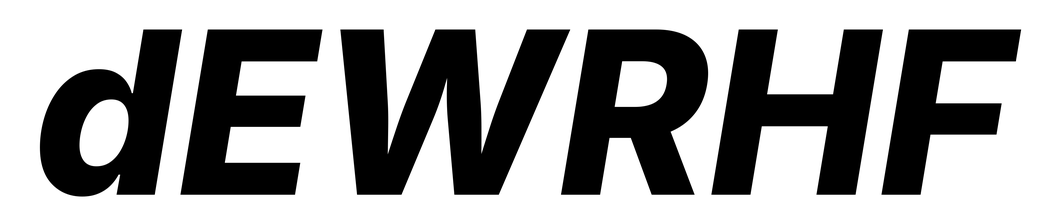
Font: Inter-Italic_ExtraBold_Italic